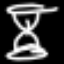
Label: hourglass